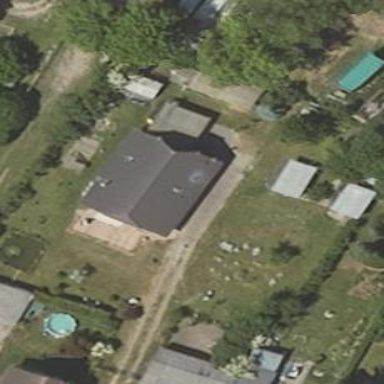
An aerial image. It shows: Simple house.